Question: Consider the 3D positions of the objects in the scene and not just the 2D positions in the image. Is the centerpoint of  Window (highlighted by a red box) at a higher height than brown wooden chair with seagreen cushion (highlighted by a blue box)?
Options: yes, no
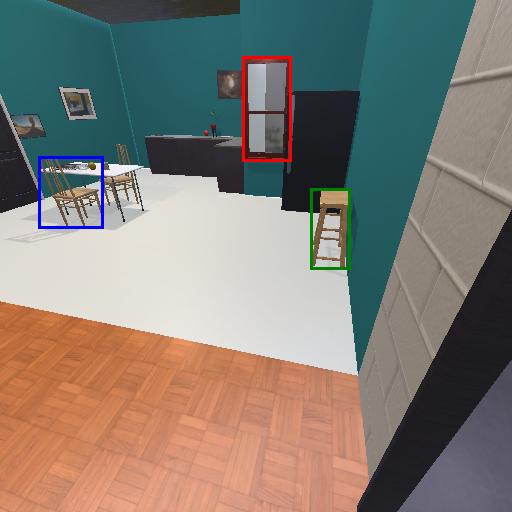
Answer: yes